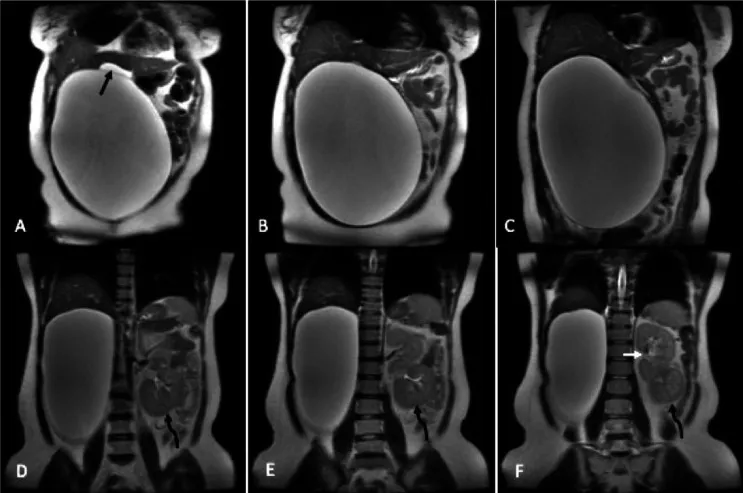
T2W coronal MRI images of the abdomen reveal a giant cyst extending from the right sub-hepatic region upto the iliac fossa and bulging across the midline with compression and displacement of the surrounding structures. The black arrow in A shows the superiorly displaced and compressed gall bladder and curved black arrows in D, E, and F point toward the displaced right kidney into the left lumbar region below the left kidney (white arrow in F).
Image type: radiology (mri)